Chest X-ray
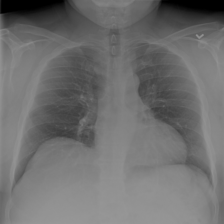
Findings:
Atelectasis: negative
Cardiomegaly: negative
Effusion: negative
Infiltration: negative
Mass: negative
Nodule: negative
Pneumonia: negative
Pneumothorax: negative
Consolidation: negative
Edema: negative
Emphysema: negative
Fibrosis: negative
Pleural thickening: negative
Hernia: negative